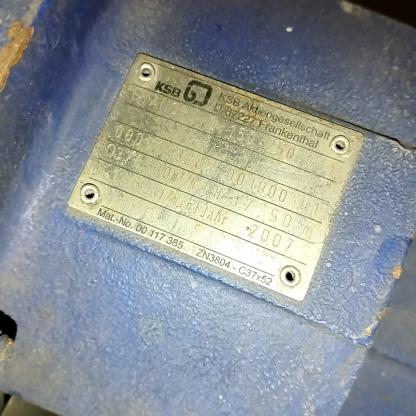
Klasa: tabliczka-znamionowa